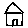
Label: house